Frequency: 85000
Velocity: 0,2635
Power: 32
Pulse duration: 0,0000001
Pass count: 1
Magnification: 10
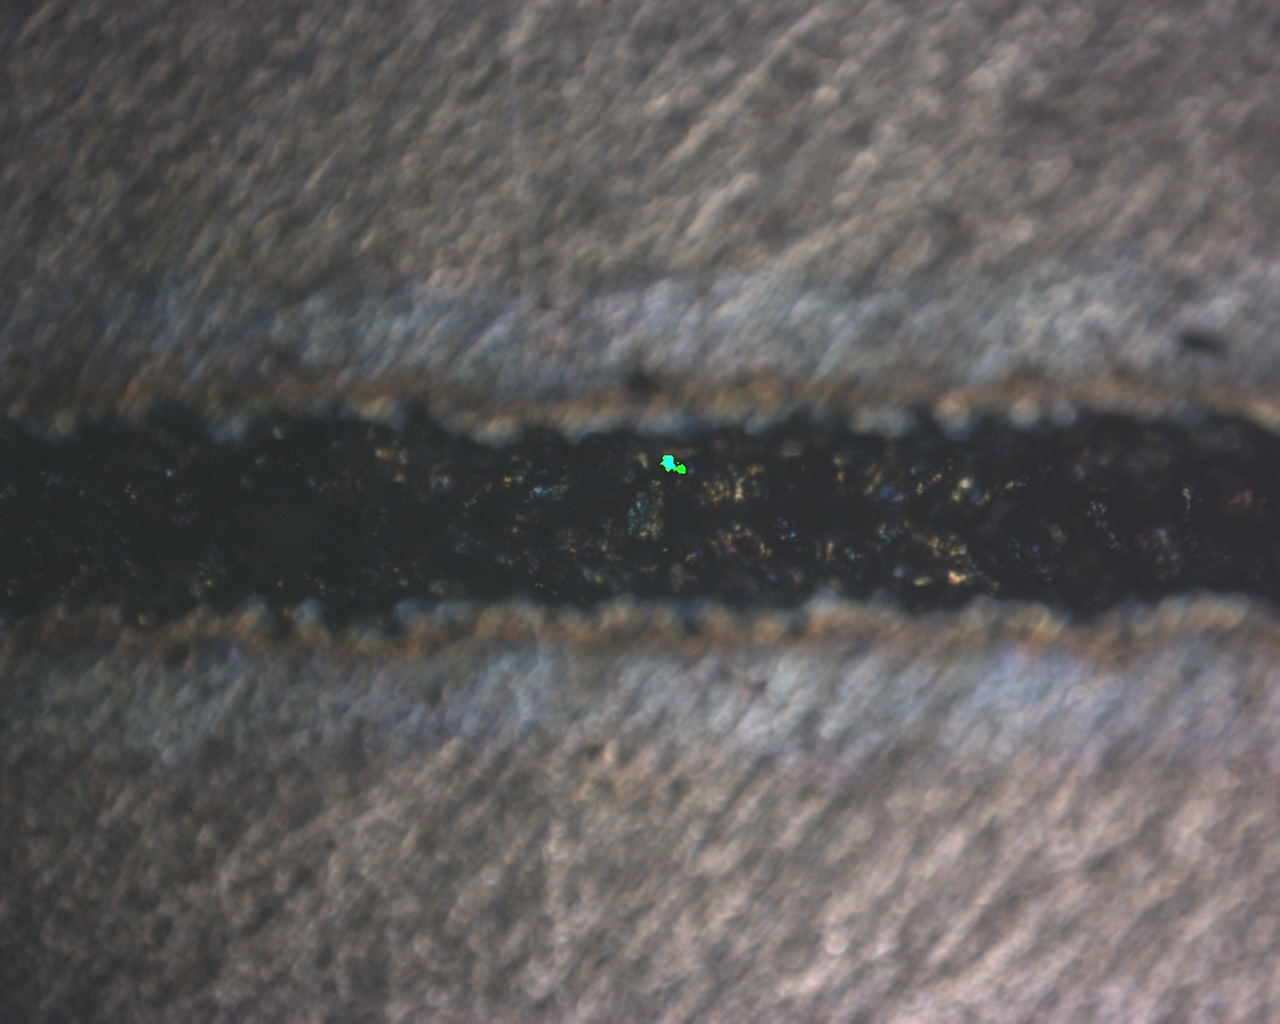
Measured width: 133.384
Other width: 76.836